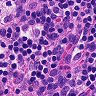
Metastatic tissue present: no